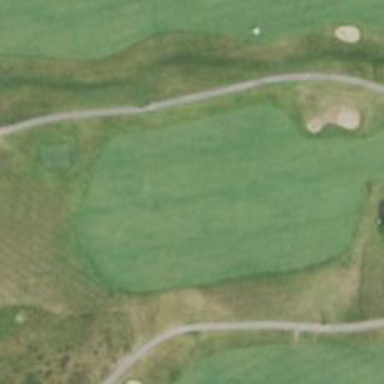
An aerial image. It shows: Golf hole.